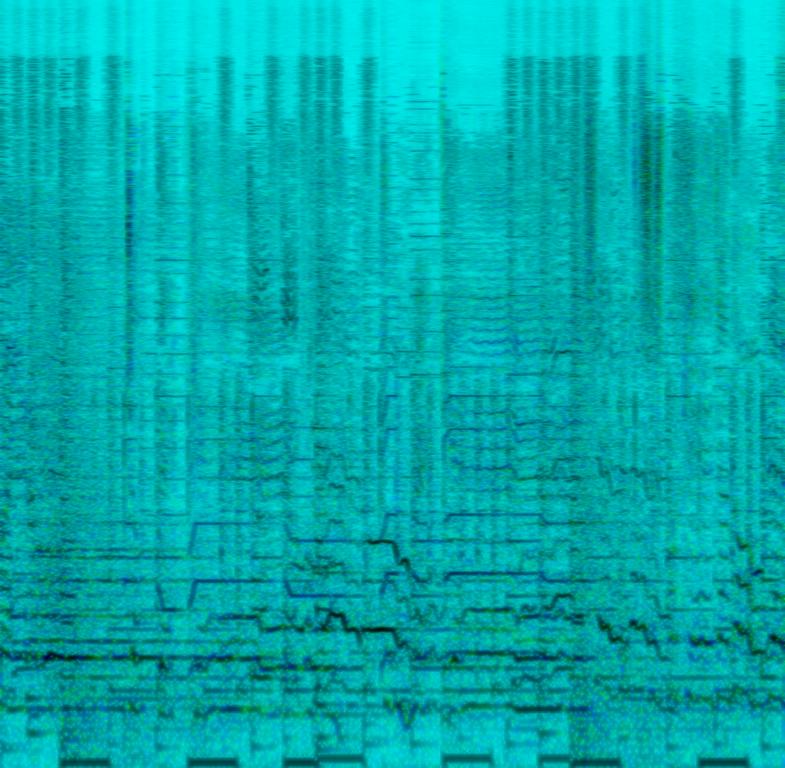
This reggaeton song features a male voice singing the main melody. This is accompanied by other male voices singing backing vocals. The percussion plays only in the second half of the song. The beat is a reggae beat. A shaker plays a rhythm in the beginning of the song when the main voice sings. Synth sounds are played in the beginning of the song. This synth plays a harpsichord voice. Synth strings are also played in between lines in the song. This song can be played in a club.